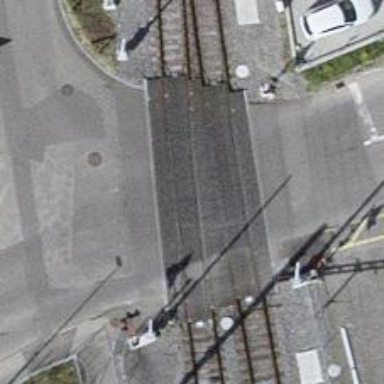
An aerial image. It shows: Railway level crossing.